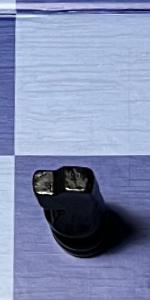
Label: Knight_Black